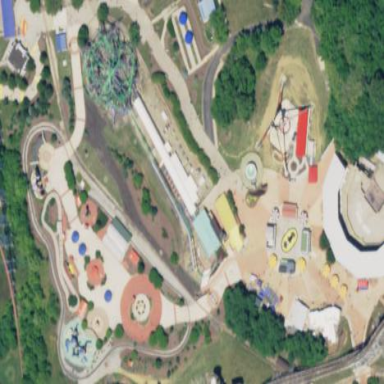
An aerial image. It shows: Miniature railway.